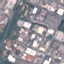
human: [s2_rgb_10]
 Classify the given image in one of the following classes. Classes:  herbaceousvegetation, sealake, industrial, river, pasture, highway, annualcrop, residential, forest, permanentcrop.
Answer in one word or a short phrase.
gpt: Industrial